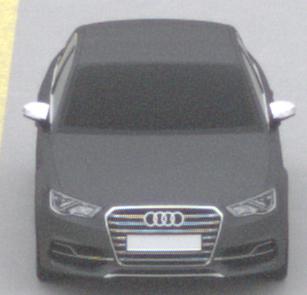
Make: Audi
Model: S3
Detailed model: 8V
Model produced from: 2013
Model produced until: 2020
Doors: 4
Color: gray
Road condition: dry road
Daytime: midday
Contrast: low contrast